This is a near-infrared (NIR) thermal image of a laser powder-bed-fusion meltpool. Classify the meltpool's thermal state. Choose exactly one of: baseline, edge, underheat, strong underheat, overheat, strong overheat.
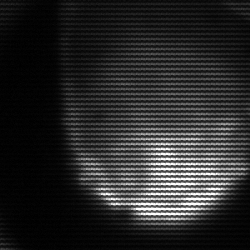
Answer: edge